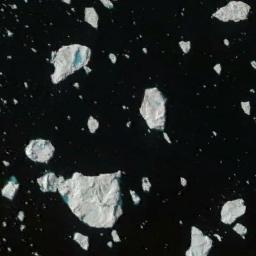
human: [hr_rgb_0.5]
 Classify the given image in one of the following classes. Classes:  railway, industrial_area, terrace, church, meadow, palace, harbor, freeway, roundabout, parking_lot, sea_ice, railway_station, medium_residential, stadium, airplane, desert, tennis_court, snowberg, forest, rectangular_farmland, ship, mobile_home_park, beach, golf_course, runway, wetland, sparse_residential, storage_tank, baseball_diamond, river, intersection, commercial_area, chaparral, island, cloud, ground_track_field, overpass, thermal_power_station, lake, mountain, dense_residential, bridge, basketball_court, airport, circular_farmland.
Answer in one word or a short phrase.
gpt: sea_ice